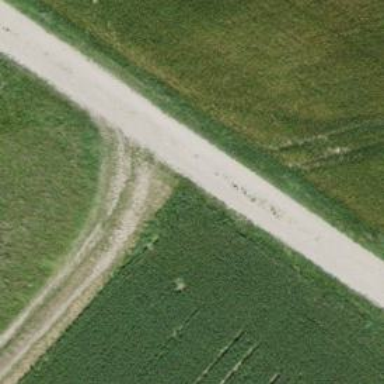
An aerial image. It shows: Grass track with grade4 quality surface.